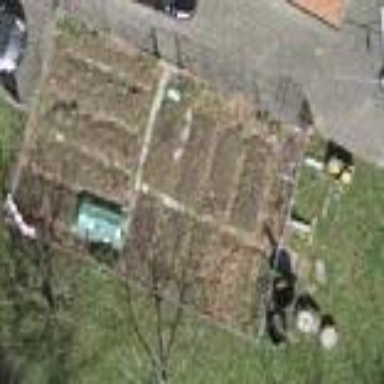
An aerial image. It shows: Residential garden enclosed by fence.